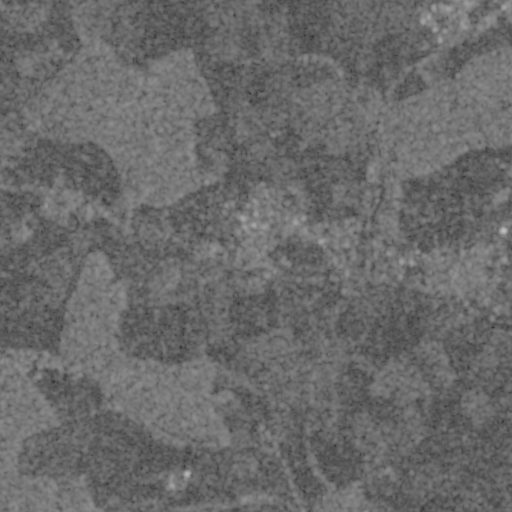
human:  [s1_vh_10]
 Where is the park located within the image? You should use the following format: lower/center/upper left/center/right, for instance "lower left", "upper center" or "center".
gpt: The park is located in the center right of the image.
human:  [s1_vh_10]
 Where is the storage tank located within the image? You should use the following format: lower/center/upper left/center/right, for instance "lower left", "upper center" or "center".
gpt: The storage tank is located in the lower left of the image.
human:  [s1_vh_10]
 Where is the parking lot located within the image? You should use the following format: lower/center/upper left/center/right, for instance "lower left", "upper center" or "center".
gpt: There is no parking lot in the image.

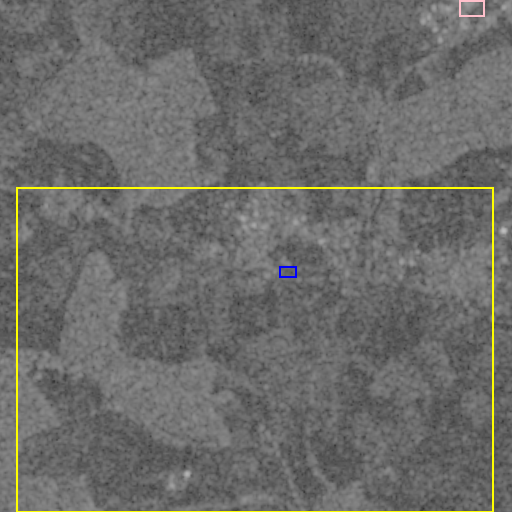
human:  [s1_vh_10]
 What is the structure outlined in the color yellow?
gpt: The structure outlined in yellow is a crop field.
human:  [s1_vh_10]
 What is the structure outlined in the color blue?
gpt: The structure outlined in blue is a park.
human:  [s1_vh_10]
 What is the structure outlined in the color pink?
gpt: The structure outlined in pink is a parking lot.
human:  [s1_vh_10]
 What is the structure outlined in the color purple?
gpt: There is no purple outline.